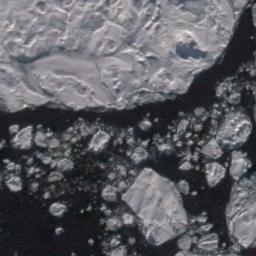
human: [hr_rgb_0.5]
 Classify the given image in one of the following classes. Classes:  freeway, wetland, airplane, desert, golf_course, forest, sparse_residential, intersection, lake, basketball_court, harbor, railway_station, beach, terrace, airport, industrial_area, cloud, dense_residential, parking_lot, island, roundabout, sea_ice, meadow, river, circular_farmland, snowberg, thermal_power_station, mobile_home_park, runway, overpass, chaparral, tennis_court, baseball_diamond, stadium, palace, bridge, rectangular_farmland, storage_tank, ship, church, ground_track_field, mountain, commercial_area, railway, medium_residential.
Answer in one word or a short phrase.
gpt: sea_ice